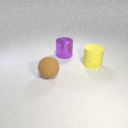
large brown rubber sphere to the left of large yellow rubber cylinder